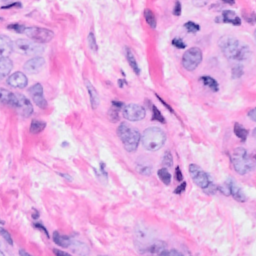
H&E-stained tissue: Breast